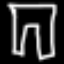
Label: pants